Question: I'm using 'MapBox' to show a map to the user. As can be seen in the following picture, the map shows province and region outlines (dashed lines in e.g. China, Russia and India). Is there a way to so that only the country outlines and city names remain?

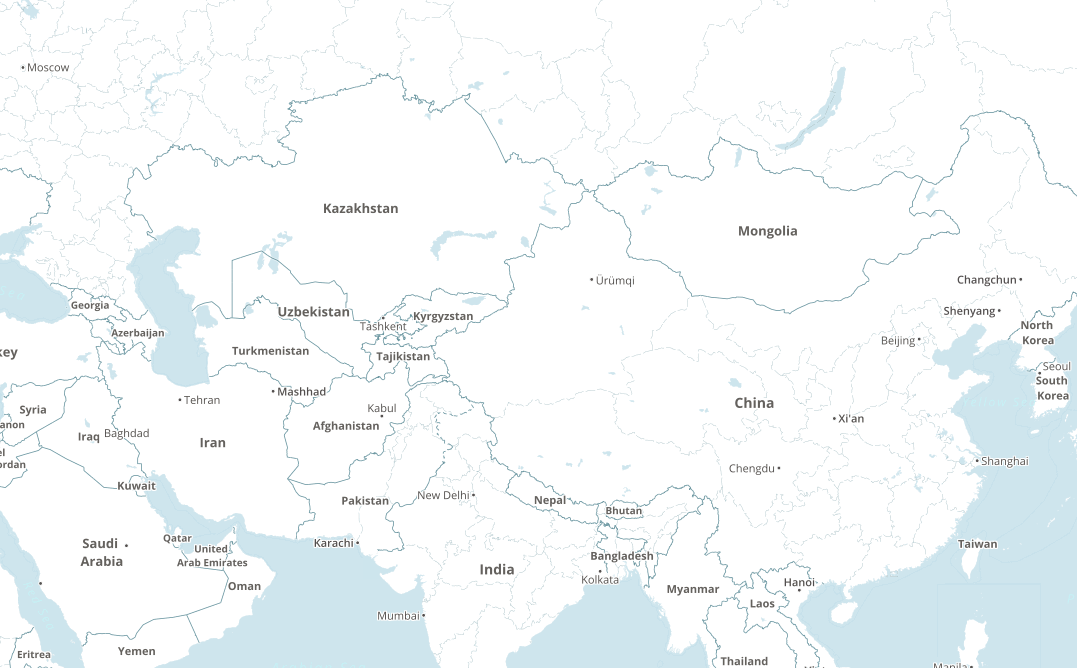
Answer: I assume you are talking about the background tile layer. It is png tiles served from a server, so unless they have a set without those borders, no, there is no way to remove them.
However, you can custom roll your own tiles using a variety of methods.
Mapbox methods:
<URL>.
<URL>.
Google Maps method:
<URL>
Or you could look for other alternatives that fit your needs. Leaflet has a <URL> with a good list.